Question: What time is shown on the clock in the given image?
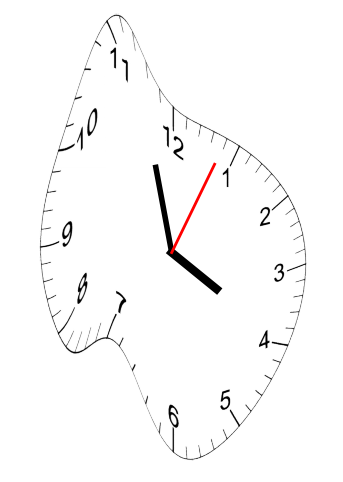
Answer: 03:57:04